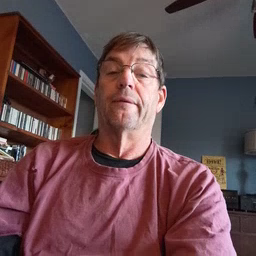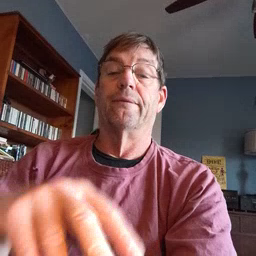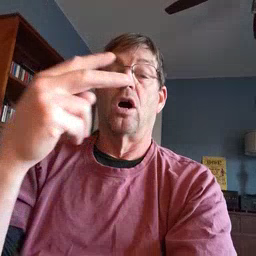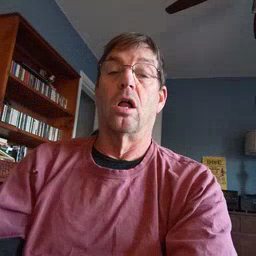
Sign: fall